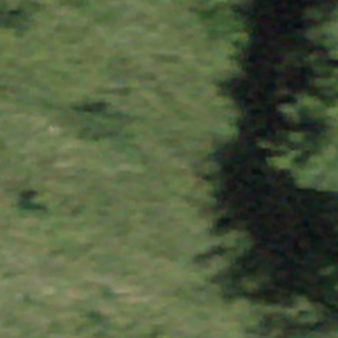
Label: other